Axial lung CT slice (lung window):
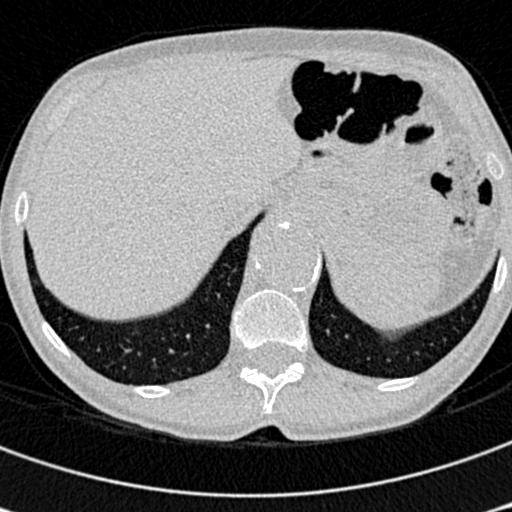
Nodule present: no